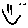
Label: smiley face